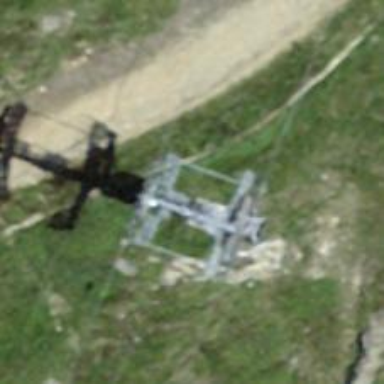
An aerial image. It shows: Pylon for aerialway.